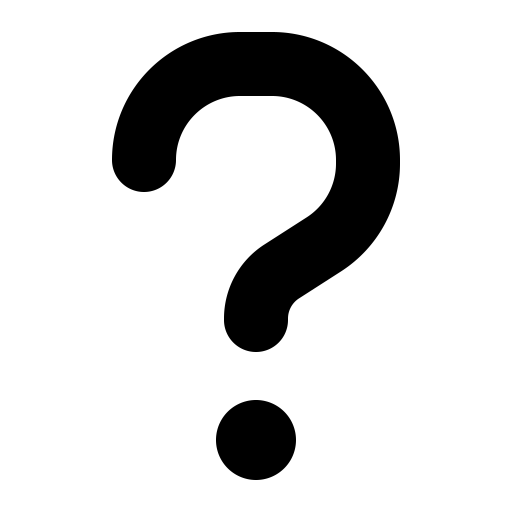
Tags: icon, FontAwesome, fa-icon, solid, question